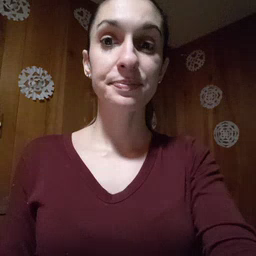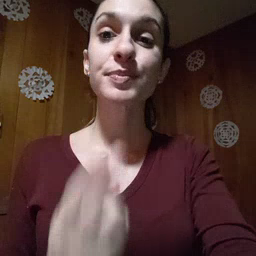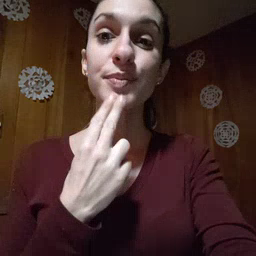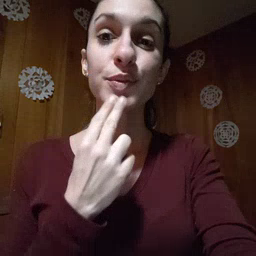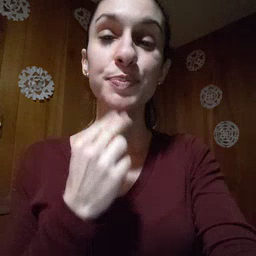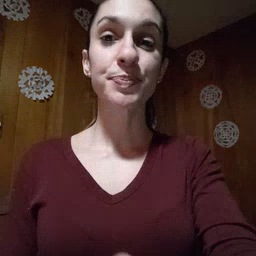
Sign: cute